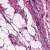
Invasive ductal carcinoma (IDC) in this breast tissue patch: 0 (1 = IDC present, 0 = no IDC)